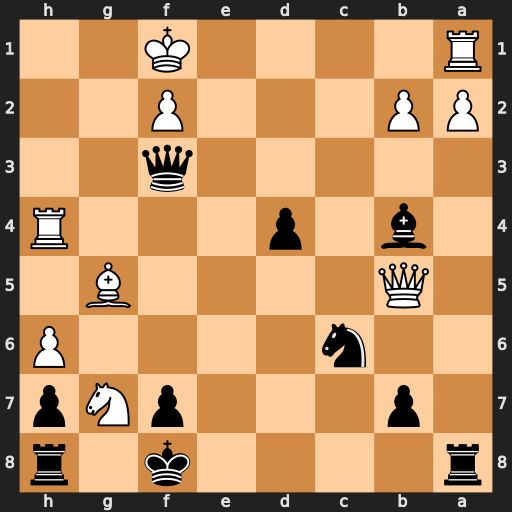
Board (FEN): r4k1r/1p3pNp/2n4P/1Q4B1/1b1p3R/5q2/PP3P2/R4K2
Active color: b
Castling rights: -
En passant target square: -
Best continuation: Ra5 Qe2 Qxe2+